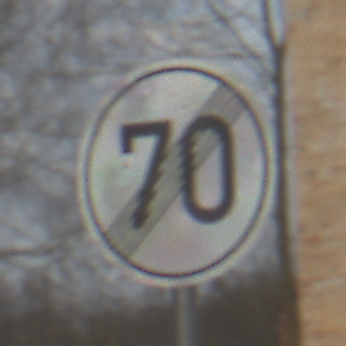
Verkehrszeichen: EndeGeschwindigkeit70
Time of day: MorningAfternoon
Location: Outdoor (Nature)
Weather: PartlyCloudy
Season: Autumn
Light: Natural